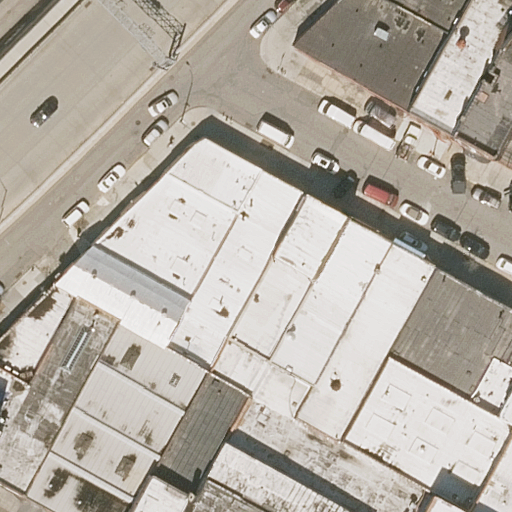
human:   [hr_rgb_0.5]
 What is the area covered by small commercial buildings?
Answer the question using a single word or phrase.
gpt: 0m2

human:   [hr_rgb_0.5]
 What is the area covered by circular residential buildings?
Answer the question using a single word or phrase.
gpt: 0m2

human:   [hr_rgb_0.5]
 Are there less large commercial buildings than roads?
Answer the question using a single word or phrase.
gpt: yes

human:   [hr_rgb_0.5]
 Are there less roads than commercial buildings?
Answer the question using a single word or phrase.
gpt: no

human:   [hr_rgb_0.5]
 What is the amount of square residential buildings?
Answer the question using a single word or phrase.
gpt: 0

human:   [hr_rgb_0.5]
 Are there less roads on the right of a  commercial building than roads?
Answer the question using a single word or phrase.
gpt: yes

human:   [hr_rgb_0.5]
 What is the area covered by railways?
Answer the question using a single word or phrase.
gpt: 0m2

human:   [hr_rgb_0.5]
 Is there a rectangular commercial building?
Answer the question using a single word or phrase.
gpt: no

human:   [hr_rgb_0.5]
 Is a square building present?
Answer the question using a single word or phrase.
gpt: no

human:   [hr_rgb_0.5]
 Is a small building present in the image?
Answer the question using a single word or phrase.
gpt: yes

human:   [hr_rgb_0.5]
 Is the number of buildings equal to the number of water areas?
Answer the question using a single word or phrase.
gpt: no

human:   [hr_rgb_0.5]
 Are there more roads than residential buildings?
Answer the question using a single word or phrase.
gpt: no

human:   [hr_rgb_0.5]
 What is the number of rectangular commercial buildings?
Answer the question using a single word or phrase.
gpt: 0

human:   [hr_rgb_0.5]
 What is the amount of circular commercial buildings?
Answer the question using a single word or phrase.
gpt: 0

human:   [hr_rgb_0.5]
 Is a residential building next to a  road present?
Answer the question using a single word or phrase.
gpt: yes

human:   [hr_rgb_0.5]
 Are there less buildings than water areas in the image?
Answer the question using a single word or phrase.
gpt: no

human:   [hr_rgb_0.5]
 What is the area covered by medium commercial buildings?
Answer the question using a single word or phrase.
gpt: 0m2

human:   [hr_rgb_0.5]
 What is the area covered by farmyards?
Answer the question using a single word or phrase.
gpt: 0m2

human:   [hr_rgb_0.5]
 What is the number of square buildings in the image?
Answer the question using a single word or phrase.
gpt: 0

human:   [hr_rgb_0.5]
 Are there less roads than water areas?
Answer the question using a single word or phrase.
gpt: no

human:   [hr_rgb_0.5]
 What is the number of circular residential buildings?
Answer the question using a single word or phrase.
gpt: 0

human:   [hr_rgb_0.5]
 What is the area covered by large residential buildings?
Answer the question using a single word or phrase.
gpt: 959m2

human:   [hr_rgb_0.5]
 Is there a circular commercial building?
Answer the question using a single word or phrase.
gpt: no

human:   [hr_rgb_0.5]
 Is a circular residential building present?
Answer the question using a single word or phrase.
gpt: no

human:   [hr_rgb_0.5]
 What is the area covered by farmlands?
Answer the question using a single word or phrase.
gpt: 0m2

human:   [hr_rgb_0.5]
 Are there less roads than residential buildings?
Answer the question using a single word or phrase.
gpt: yes

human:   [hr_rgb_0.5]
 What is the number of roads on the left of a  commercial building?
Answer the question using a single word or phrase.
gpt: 0

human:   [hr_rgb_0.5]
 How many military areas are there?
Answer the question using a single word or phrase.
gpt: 0

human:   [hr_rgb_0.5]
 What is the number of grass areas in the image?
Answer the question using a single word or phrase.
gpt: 0

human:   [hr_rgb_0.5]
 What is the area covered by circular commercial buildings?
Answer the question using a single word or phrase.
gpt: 0m2

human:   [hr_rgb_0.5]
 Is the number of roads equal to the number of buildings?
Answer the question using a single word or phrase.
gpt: no

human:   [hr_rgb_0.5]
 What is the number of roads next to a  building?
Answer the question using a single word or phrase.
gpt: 4

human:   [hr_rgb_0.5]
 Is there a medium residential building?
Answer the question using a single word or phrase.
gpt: yes

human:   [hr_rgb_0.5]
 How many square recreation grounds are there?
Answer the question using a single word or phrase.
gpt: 0

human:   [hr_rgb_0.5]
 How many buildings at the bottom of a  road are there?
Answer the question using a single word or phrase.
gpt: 18

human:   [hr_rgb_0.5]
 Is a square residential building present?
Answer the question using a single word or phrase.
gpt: no